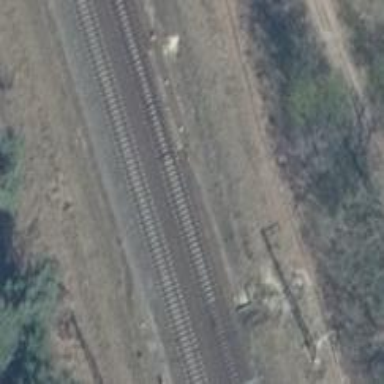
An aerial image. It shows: Railway switch.